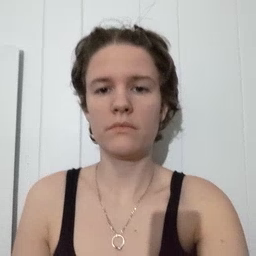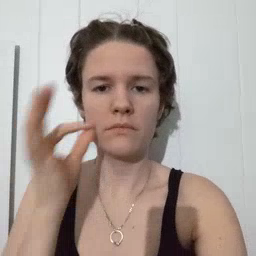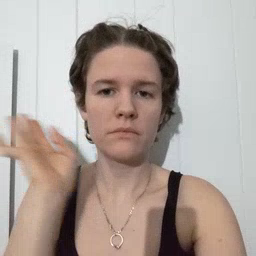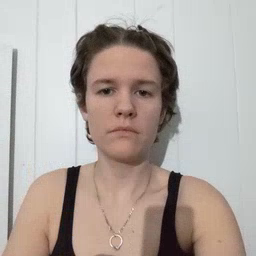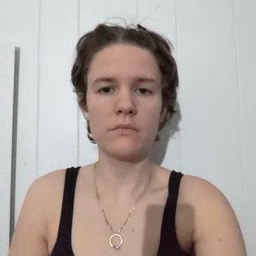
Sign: bee